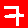
Digit: 7